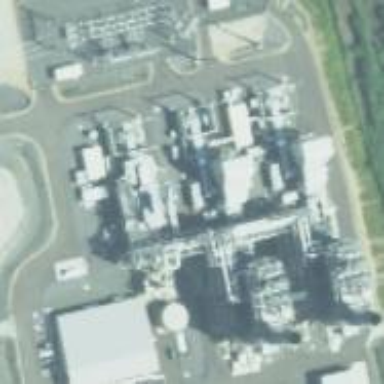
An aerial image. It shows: Gas turbine power generator.